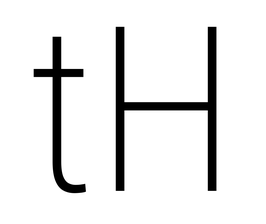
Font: Roboto_Condensed_ExtraLight